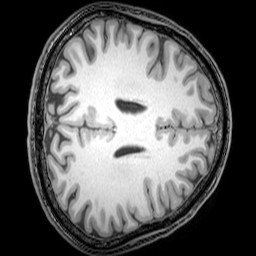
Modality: T1w
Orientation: axial
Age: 26
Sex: male
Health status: healthy
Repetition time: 0.081 s
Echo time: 0.037 s